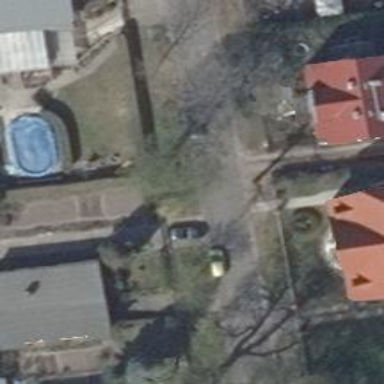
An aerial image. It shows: Asphalt road in residential area.